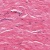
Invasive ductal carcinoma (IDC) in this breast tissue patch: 0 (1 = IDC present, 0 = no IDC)